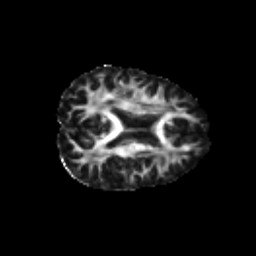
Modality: FA
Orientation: axial
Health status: healthy
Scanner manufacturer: philips
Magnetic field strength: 3 T
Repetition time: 6.964 s
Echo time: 0.092 s